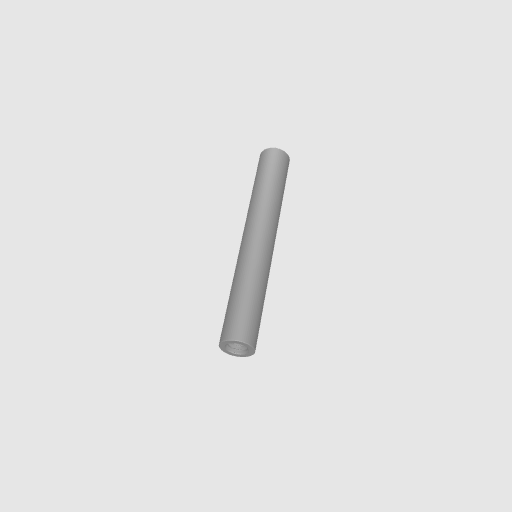
Part: Standoff6OD42